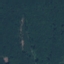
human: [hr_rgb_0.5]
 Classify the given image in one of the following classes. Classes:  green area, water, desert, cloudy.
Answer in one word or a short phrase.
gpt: green area